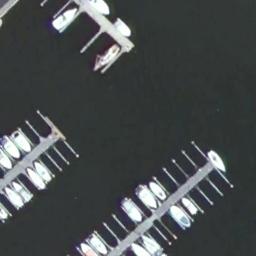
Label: harbor